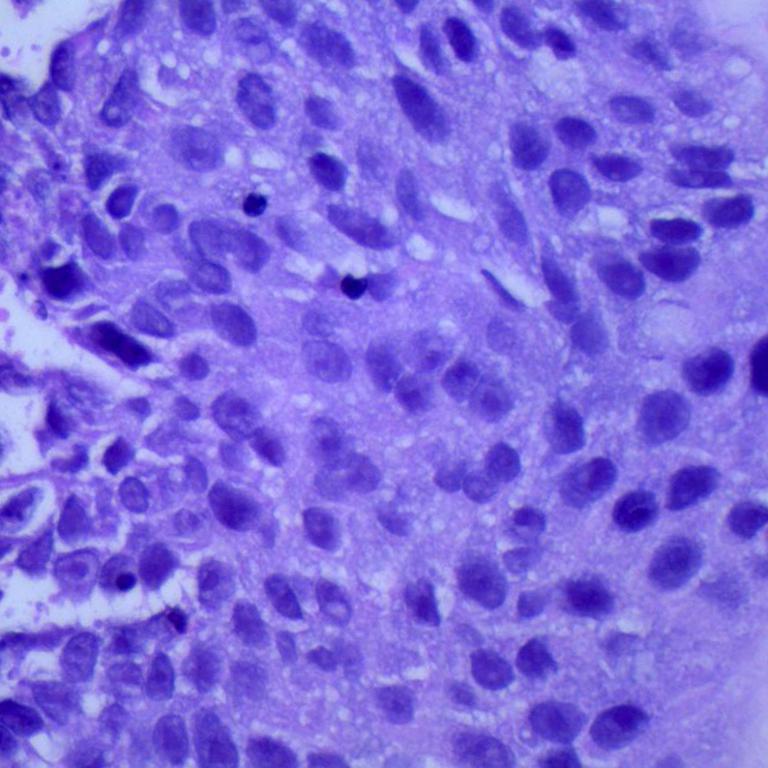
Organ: lung
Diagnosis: squamous carcinomas